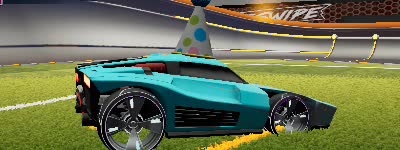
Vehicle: breakout